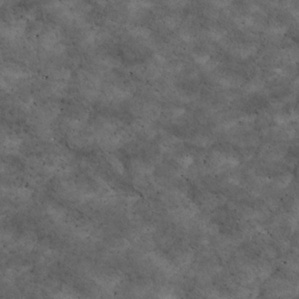
Label: non_frost